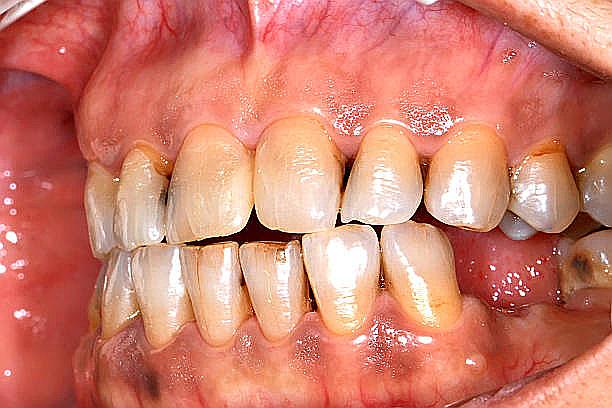
Condition: Gingivitis